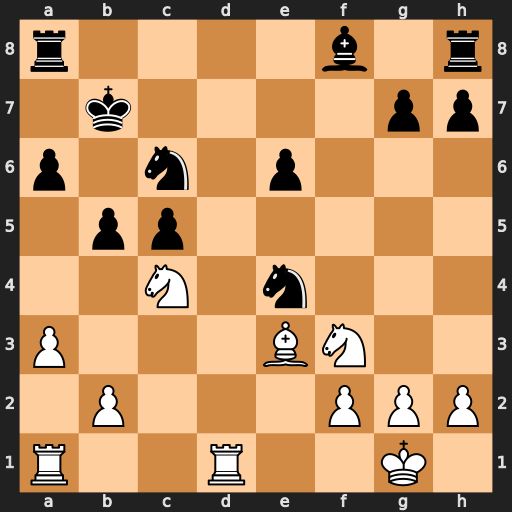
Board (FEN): r4b1r/1k4pp/p1n1p3/1pp5/2N1n3/P3BN2/1P3PPP/R2R2K1
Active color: w
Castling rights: -
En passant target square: -
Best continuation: Rd7+ Kc8 Nb6+